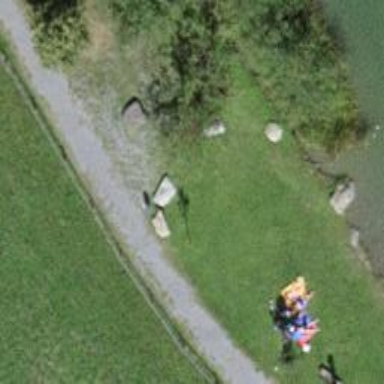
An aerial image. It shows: Picnic site for tourists.